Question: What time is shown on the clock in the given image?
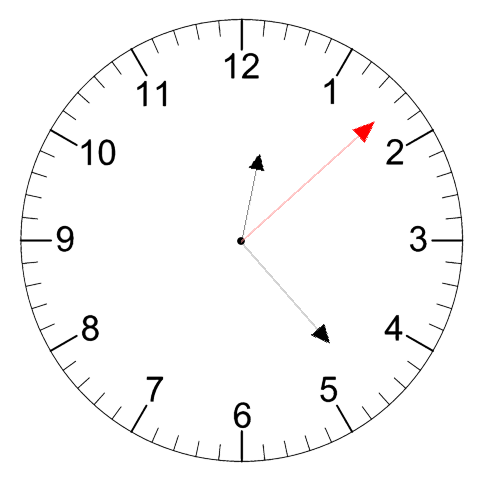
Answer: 12:23:08